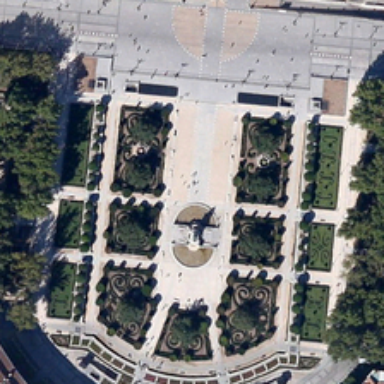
This is a square, road, trees and grassland .